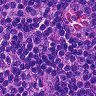
Metastatic tissue present: no